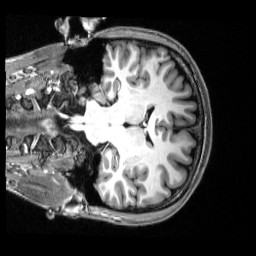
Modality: T1w
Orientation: coronal
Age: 24
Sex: male
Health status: healthy
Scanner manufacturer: siemens
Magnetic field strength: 3 T
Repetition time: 2.53 s
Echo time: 0.00339 s